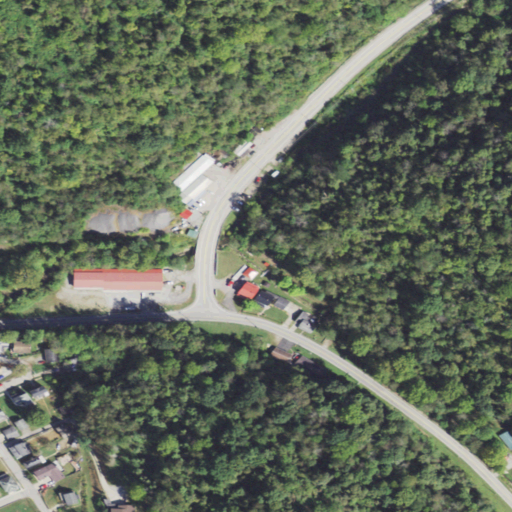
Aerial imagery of valley in Pennsylvania named Dutch Hollow containing deciduous forest, medium intensity development, low intensity development, open development, mixed forest, barren land, pasture, and high intensity development